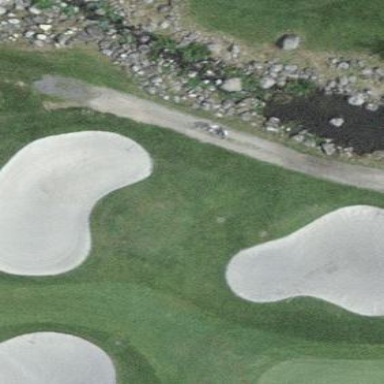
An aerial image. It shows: Golf bunker filled with natural sand.